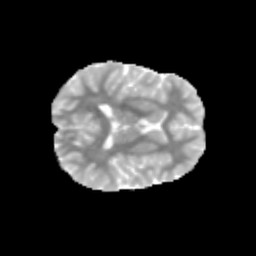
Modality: MD
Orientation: axial
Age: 14
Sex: female
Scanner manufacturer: siemens
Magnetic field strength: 3 T
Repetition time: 3.8 s
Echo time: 0.07 s